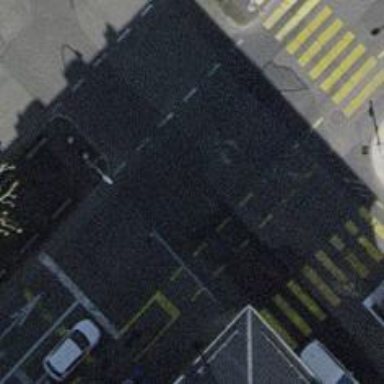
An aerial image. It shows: Road with traffic signals.